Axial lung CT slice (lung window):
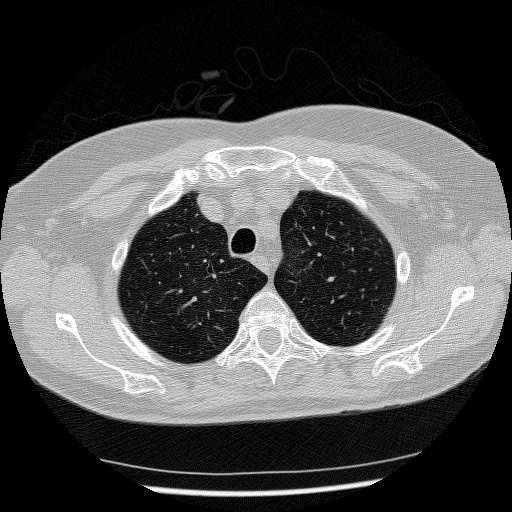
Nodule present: no